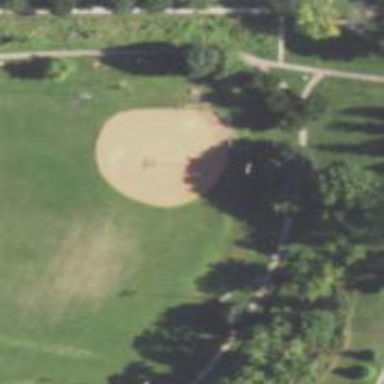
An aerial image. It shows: Compacted baseball pitch.